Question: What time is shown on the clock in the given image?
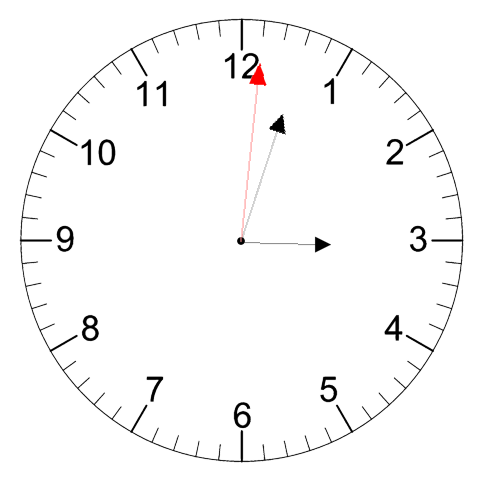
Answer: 03:03:01